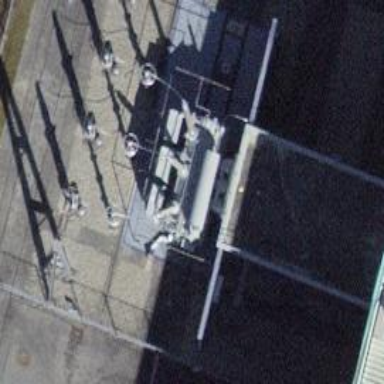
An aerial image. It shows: Outdoor transformer.